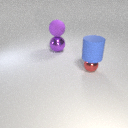
small red metal sphere below large blue rubber cylinder